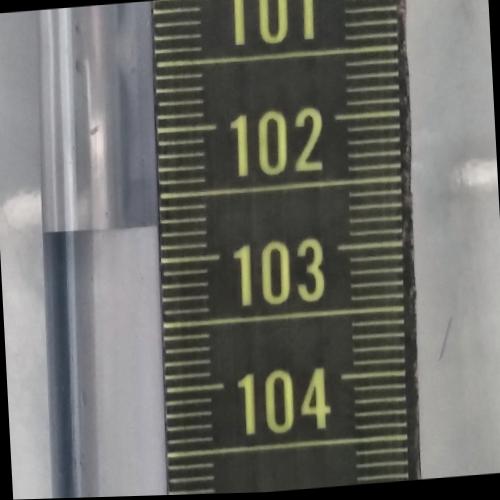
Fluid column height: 102.7 cm